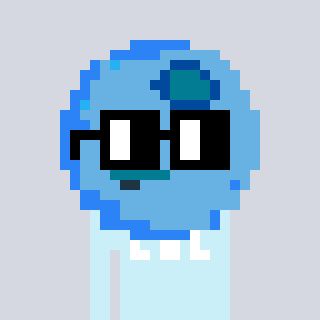
a pixel art character with square black glasses, a blueberry-shaped head and a cold-colored body on a cool background